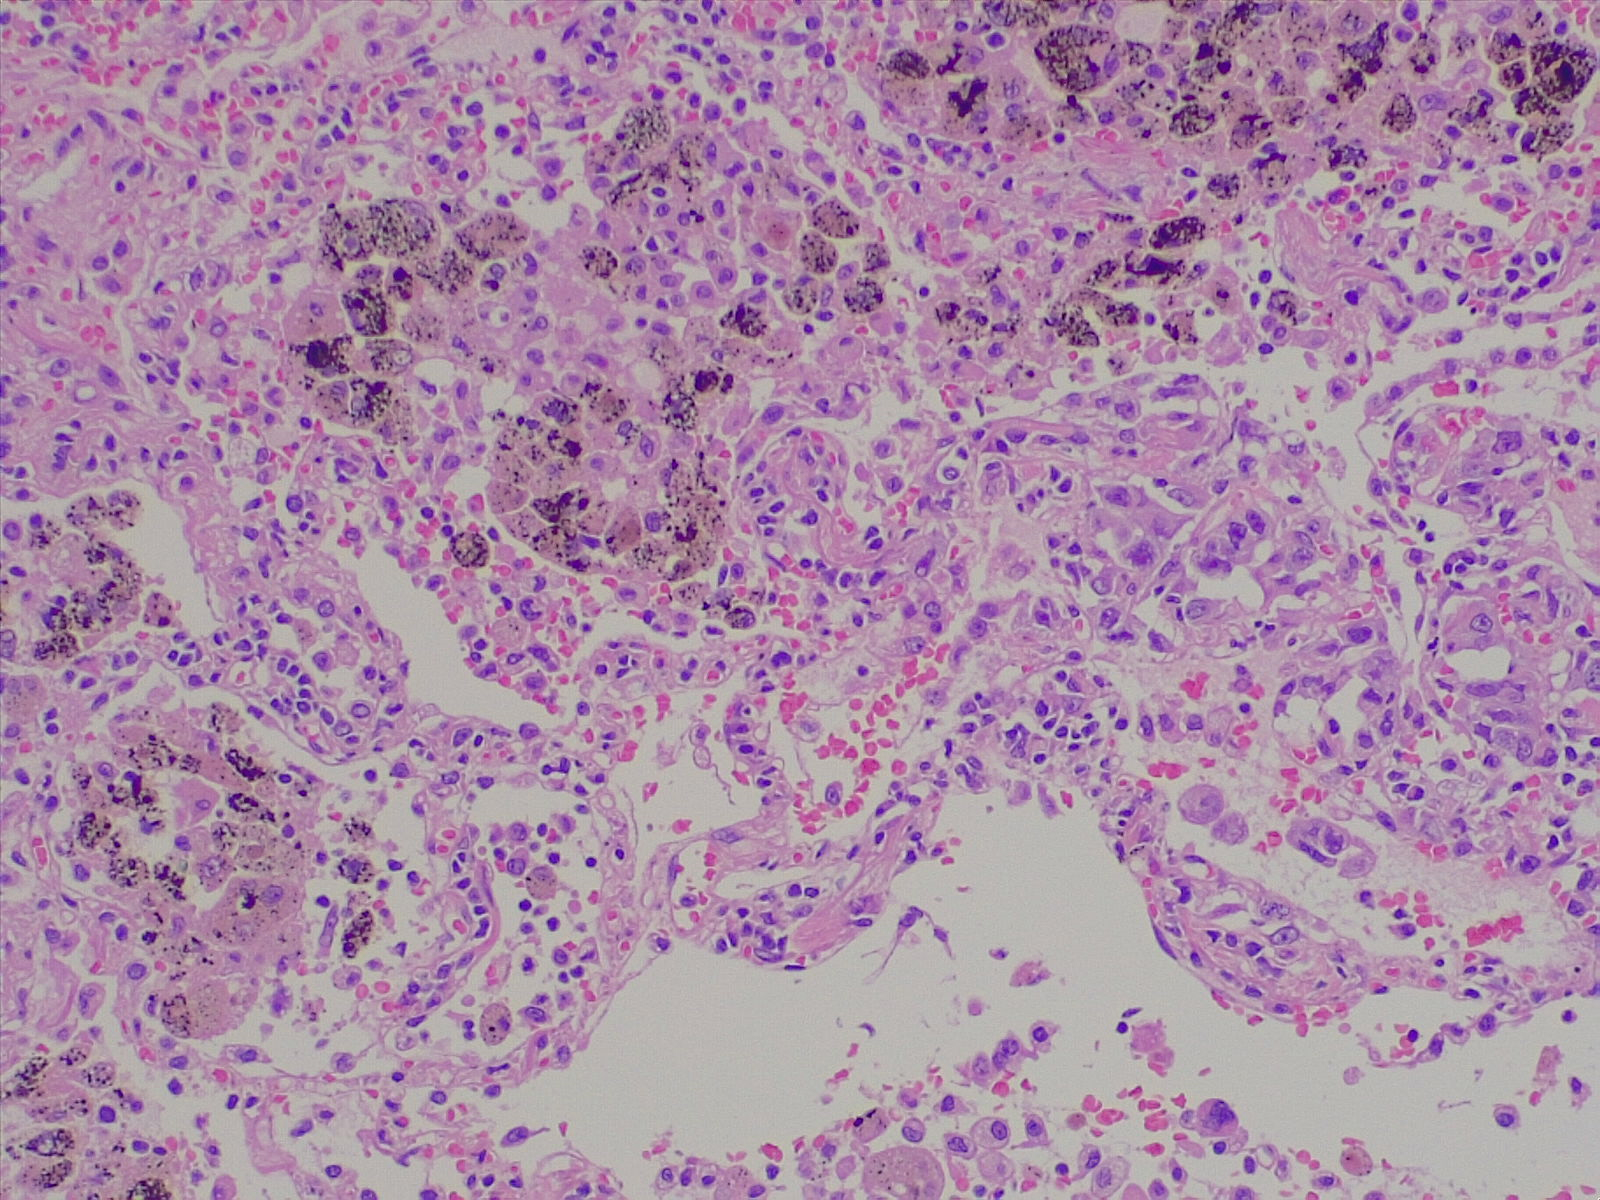
Label: normal lung tissue